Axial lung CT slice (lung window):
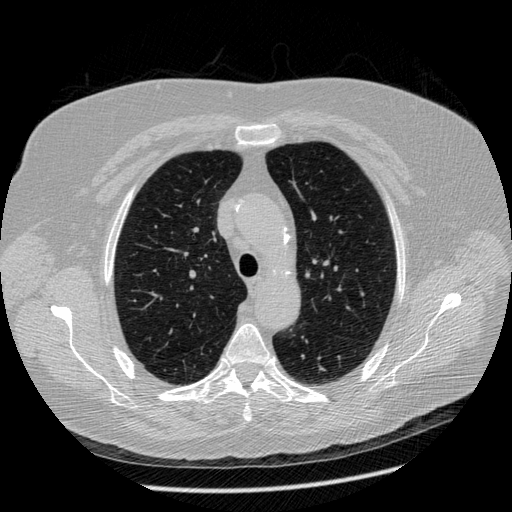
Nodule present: no